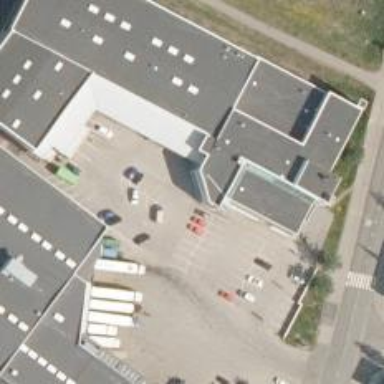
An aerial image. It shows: Building designated as recycling center.